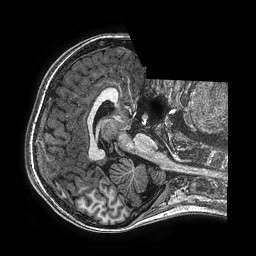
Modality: T1w
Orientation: axial
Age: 12
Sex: female
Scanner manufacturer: ge
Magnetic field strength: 3 T
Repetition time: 0.00766 s
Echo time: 0.003476 s